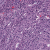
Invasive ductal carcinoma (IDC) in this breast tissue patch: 1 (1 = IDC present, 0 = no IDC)